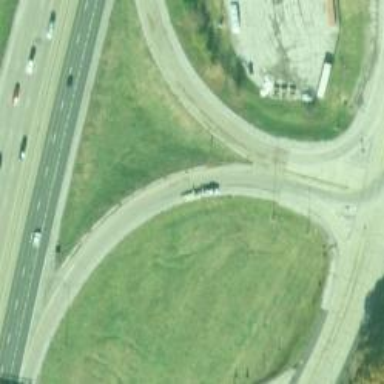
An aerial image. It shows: Trunk link highway.